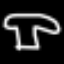
Label: mushroom